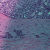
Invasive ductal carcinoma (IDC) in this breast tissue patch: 0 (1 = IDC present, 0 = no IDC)